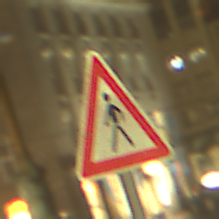
Verkehrszeichen: FussgaengerRechts
Umgebung: Outdoor, Urban
Tageszeit: Night
Wetter: Overcast
Licht: Artificial
Jahreszeit: NotSpecified
Kontrast: MediumContrast